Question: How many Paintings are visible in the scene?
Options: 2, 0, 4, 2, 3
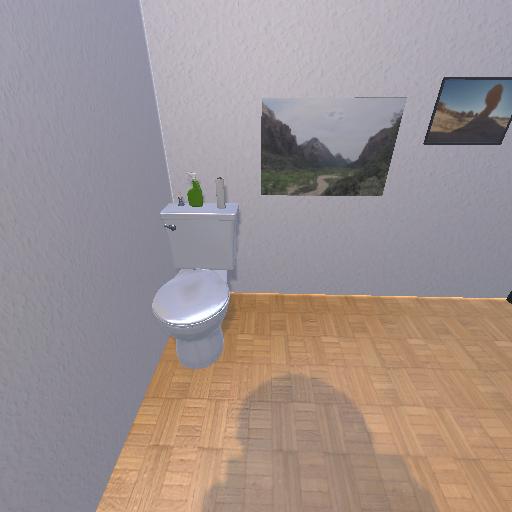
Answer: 2